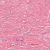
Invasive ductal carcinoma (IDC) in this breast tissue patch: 0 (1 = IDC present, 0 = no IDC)